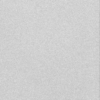
Label: dusty